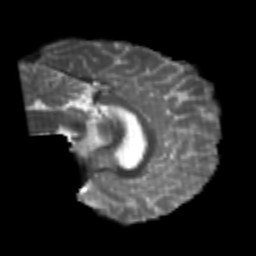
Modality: T2w
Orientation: sagittal
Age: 24
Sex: male
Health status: healthy
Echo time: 0.074 s